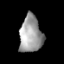
Tissue: lung
Cell type: Epithelial cells
Senescence score: 0.2191
Nuclear area (px): 817
Mean DAPI intensity: 157.108